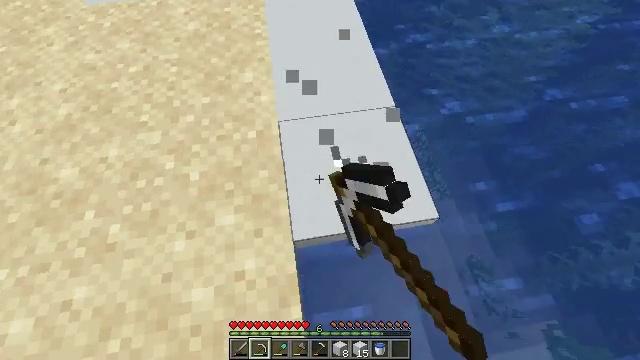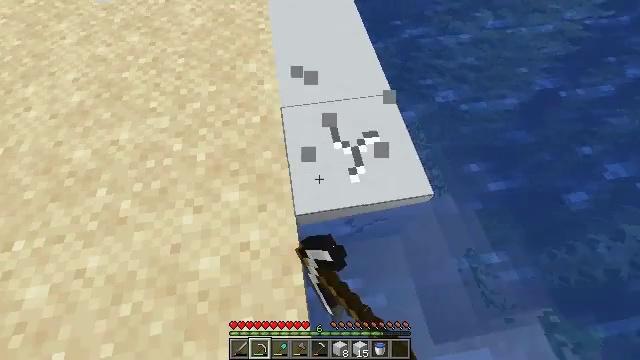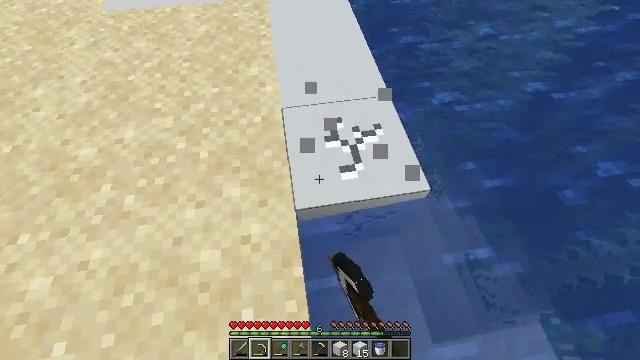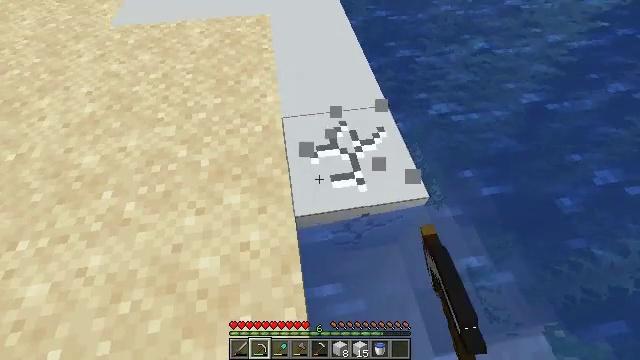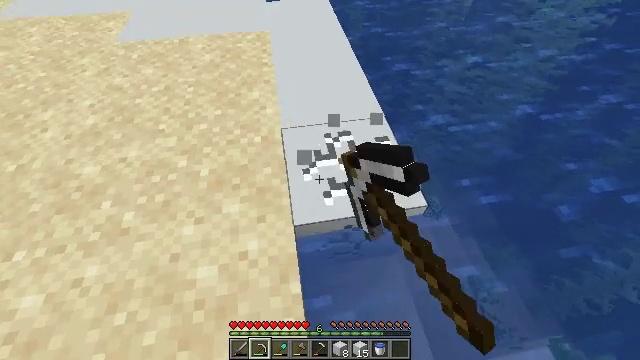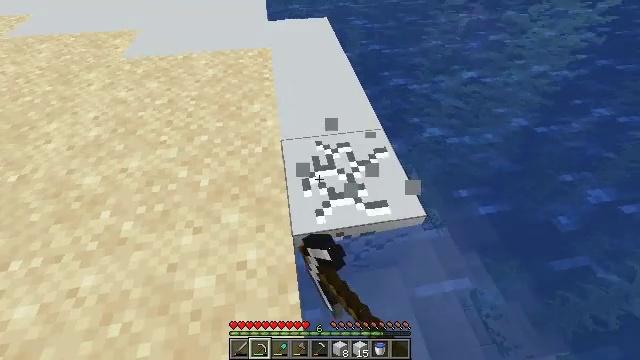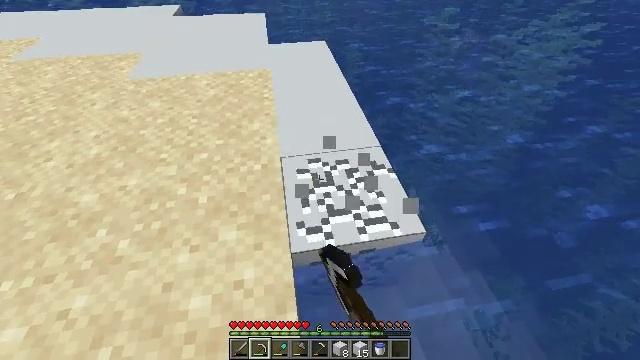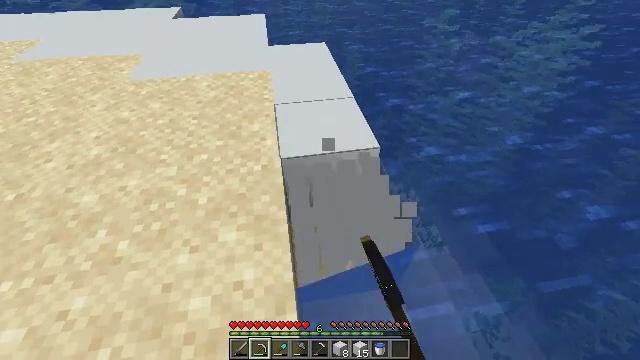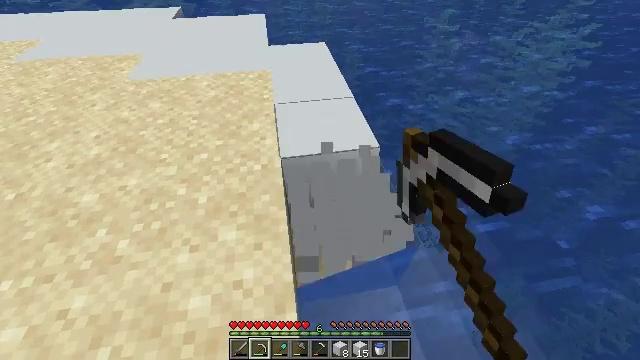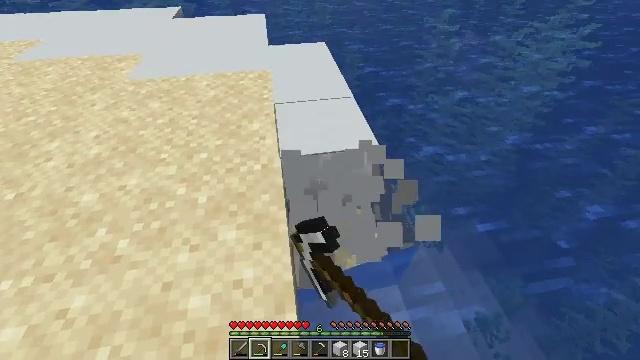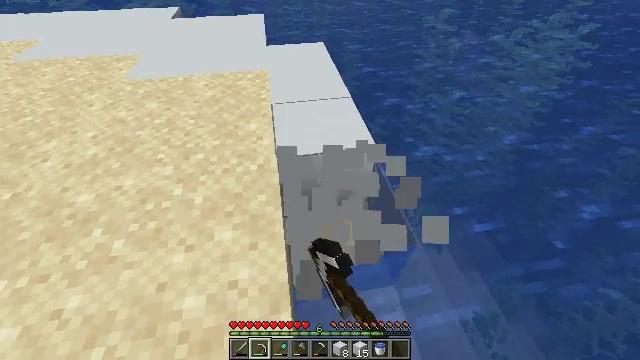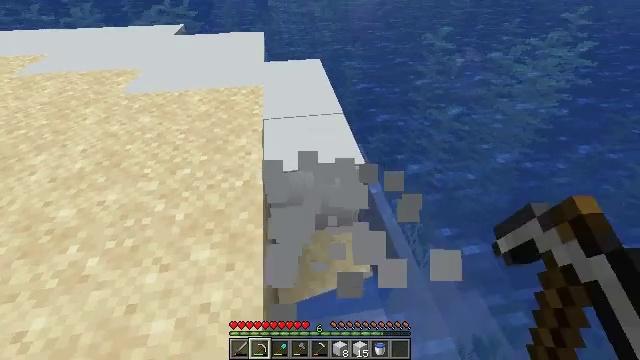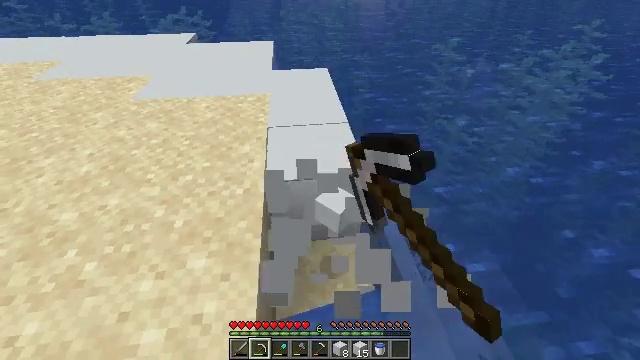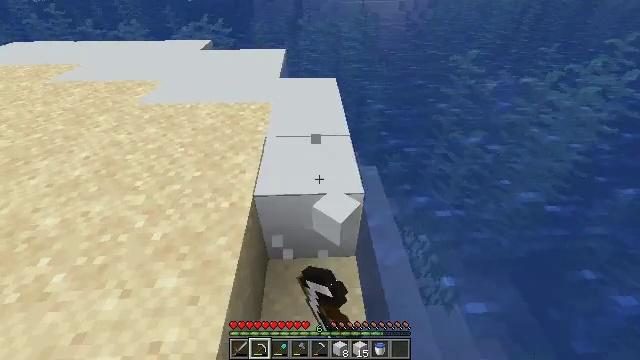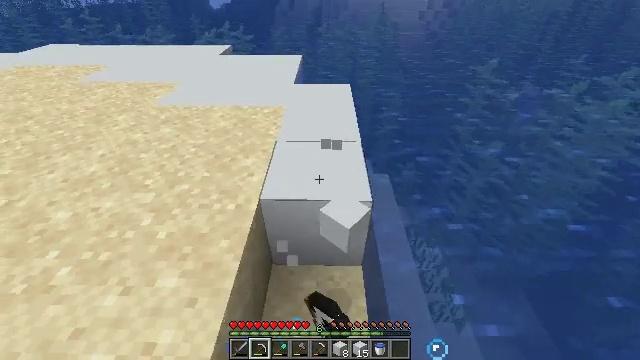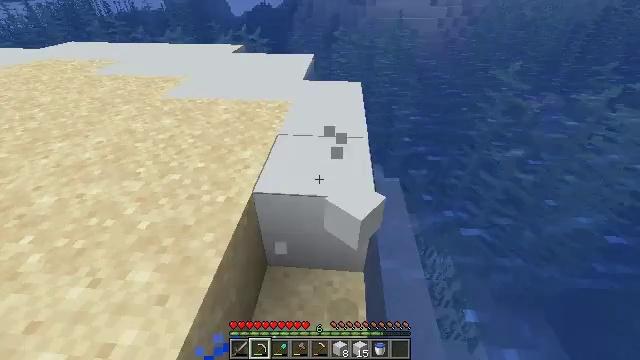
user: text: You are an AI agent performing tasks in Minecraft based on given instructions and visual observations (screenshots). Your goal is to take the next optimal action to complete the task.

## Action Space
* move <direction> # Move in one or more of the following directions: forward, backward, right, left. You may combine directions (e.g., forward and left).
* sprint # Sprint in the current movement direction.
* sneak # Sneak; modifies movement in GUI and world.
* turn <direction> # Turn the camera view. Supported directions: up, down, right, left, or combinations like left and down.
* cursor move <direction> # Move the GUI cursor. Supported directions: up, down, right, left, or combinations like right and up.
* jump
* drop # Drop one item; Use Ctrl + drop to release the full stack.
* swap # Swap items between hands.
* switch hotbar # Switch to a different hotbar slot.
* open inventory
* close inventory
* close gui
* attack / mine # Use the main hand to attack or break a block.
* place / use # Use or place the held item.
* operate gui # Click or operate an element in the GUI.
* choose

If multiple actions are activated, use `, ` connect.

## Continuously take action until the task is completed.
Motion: motion action
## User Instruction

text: Collect white concrete from a structure.
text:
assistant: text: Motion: turn up, attack / mine
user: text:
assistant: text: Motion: turn up, attack / mine
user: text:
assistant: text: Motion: turn up, attack / mine
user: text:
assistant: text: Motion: turn up, attack / mine
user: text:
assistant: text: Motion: turn up, attack / mine
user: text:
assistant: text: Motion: turn up, attack / mine
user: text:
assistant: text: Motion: attack / mine
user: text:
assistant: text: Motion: attack / mine
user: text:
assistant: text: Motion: attack / mine
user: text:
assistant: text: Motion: move right, attack / mine
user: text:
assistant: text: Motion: move forward and move right, turn left and up, attack / mine
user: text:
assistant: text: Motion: move forward and move right, turn left and up, attack / mine
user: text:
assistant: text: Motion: move forward and move right, turn left and up, attack / mine
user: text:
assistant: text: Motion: move forward, turn left and up, attack / mine
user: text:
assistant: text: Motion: move forward, turn left and up, attack / mine
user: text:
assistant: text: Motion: move forward, turn left and up, attack / mine
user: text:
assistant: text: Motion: move forward, turn left, attack / mine
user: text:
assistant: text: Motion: move forward, attack / mine
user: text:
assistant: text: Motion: move forward, attack / mine
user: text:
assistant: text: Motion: move forward, attack / mine
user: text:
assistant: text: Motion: move forward, attack / mine
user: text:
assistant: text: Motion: move forward, attack / mine
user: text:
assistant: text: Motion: move forward, attack / mine
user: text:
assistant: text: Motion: move forward, turn right and down, attack / mine
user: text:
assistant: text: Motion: move forward, turn down, attack / mine
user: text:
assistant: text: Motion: move forward, attack / mine
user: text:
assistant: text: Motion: move forward, attack / mine
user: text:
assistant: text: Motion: move forward, turn right and down, attack / mine
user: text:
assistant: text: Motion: move forward, turn right, attack / mine
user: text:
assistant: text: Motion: move forward, turn right and down, attack / mine